Interaction volume radius: 5 \u00c5
Interaction volume height: 40 \u00c5
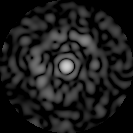
Disorder parameter: 0.7967